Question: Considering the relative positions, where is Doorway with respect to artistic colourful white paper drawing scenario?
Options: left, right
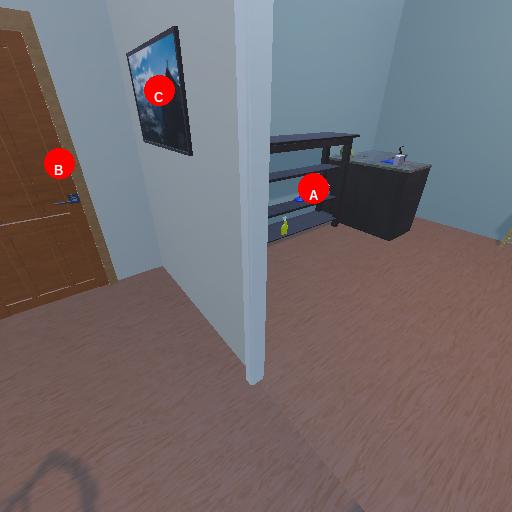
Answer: left